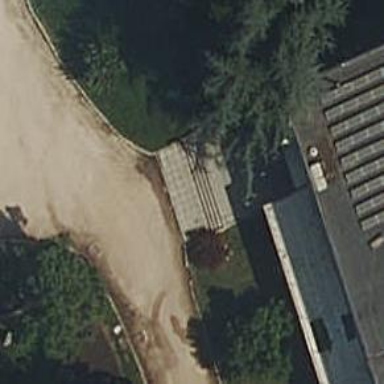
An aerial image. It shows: Steps on sett surface road.